Question: the thing which I want to achieve in my application is to create dynamically a set of buttons with different text size and after that align these view inside a linear layout. Here is a sample of what I want to achieve :
 . Depending on the textsize I want the buttons to be align in a single line, if the last button is bigger than the screen size, it should properly go to the next line.
Any suggestions how can I achieve this or what should I look for, because I know that if I try 'button.getWidth();' it will return 0 and it won't work.
Thanks for any kind of suggestions!
## To achieve this you can use a new layout open sources by Google called: FlexboxLayout. You can learn more about it in this post from Android Developers Blog.
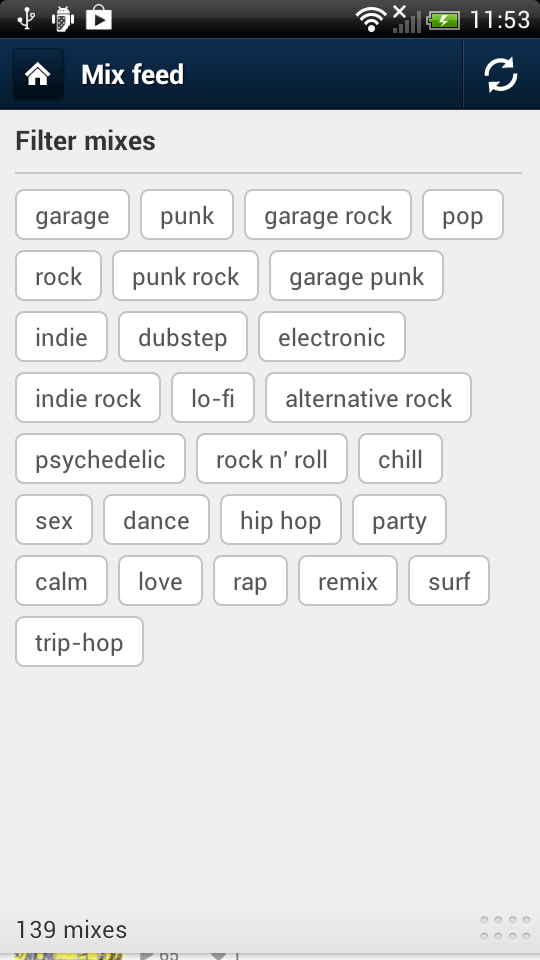
Answer: You can try the following
While adding the buttons you can calculate the how much width till occupied as
'''
occupiedWidth = button1Width + button2Width + ...
'''
Every button width = textWidth + 2*margin + 2*padding
You can get your width of the text which you put on the button like
'''
String buttonText = "<Your Button Text>"
paint.getTextBounds(buttonText, 0, buttonText.length(), bounds);
int textWidth = bounds.width();
'''
Add this new button margins and paddings as
'''
int newWidth = textWidth + buttonMargin*2 + buttonPadding*2;
'''
if the total width is exceeding the screenwidth then move to next row.